Question: Is there some functionality to do arrow notation in R? I'm looking for something similar to 'hat(x)', 'tilde(x)', 'dot(x)', 'ring(x)' and 'bar(xy)', mentioned in <URL>
[Update]
By "arrow notation", I mean vector notation. Like the one in the following image.

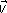
Answer: 'demo(plotmath)' shows you the possibilities for drawing arrows in plot text. Examples include:
'''
x %=>% y # double right arrow for implies
x %->% y # single right arrow for function mapping
'''
---
Update based upon the comment:
There is no arrow accent available. You can hack one using 'atop(phantom(0) %->% phantom(0), x)', but it doesn't look great because the arrow is too high up.